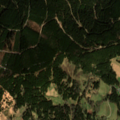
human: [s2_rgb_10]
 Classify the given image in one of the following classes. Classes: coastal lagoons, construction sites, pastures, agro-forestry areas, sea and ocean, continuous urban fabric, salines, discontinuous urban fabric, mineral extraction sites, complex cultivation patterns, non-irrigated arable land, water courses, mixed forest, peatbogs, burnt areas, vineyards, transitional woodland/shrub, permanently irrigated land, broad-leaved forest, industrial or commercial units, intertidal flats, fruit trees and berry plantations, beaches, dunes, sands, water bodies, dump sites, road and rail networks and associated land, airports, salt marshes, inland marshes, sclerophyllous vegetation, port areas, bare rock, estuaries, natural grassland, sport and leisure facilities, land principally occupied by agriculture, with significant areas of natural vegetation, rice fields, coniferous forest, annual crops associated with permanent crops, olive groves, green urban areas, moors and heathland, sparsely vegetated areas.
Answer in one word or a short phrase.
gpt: land principally occupied by agriculture, with significant areas of natural vegetation, coniferous forest, mixed forest